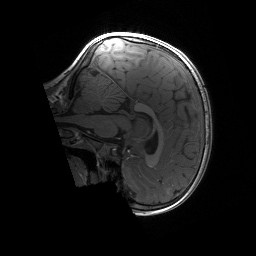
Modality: T1w
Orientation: sagittal
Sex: female
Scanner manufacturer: siemens
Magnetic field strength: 3 T
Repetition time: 1.9 s
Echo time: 0.00243 s